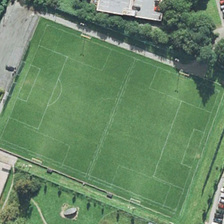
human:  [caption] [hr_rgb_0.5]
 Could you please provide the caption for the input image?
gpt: many green trees are near a football field .

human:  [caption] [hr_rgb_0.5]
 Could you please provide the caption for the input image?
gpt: the playground is surrounded by lush trees and houses .

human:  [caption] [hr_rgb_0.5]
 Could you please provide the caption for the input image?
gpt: many green trees are near a football field .

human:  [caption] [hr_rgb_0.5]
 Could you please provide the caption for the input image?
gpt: the playground consists of a red track and a green football field .

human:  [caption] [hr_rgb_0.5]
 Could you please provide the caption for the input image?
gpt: the playground consists of a red track and a green football field .